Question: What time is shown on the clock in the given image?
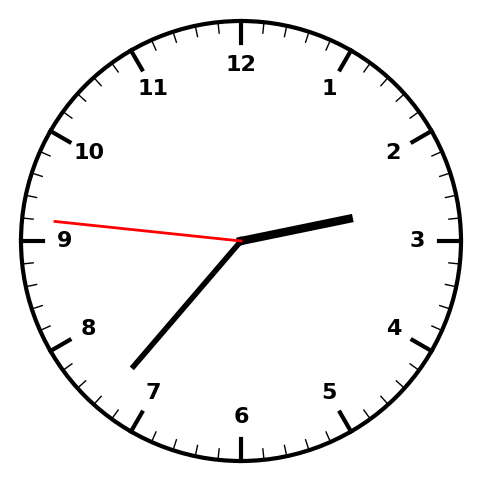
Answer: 02:36:46